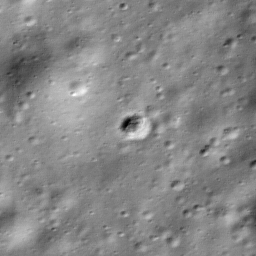
Host type: hard_negative
Lunar coordinates: latitude -52.715, longitude 124.474